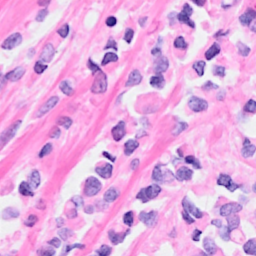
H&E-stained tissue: Breast